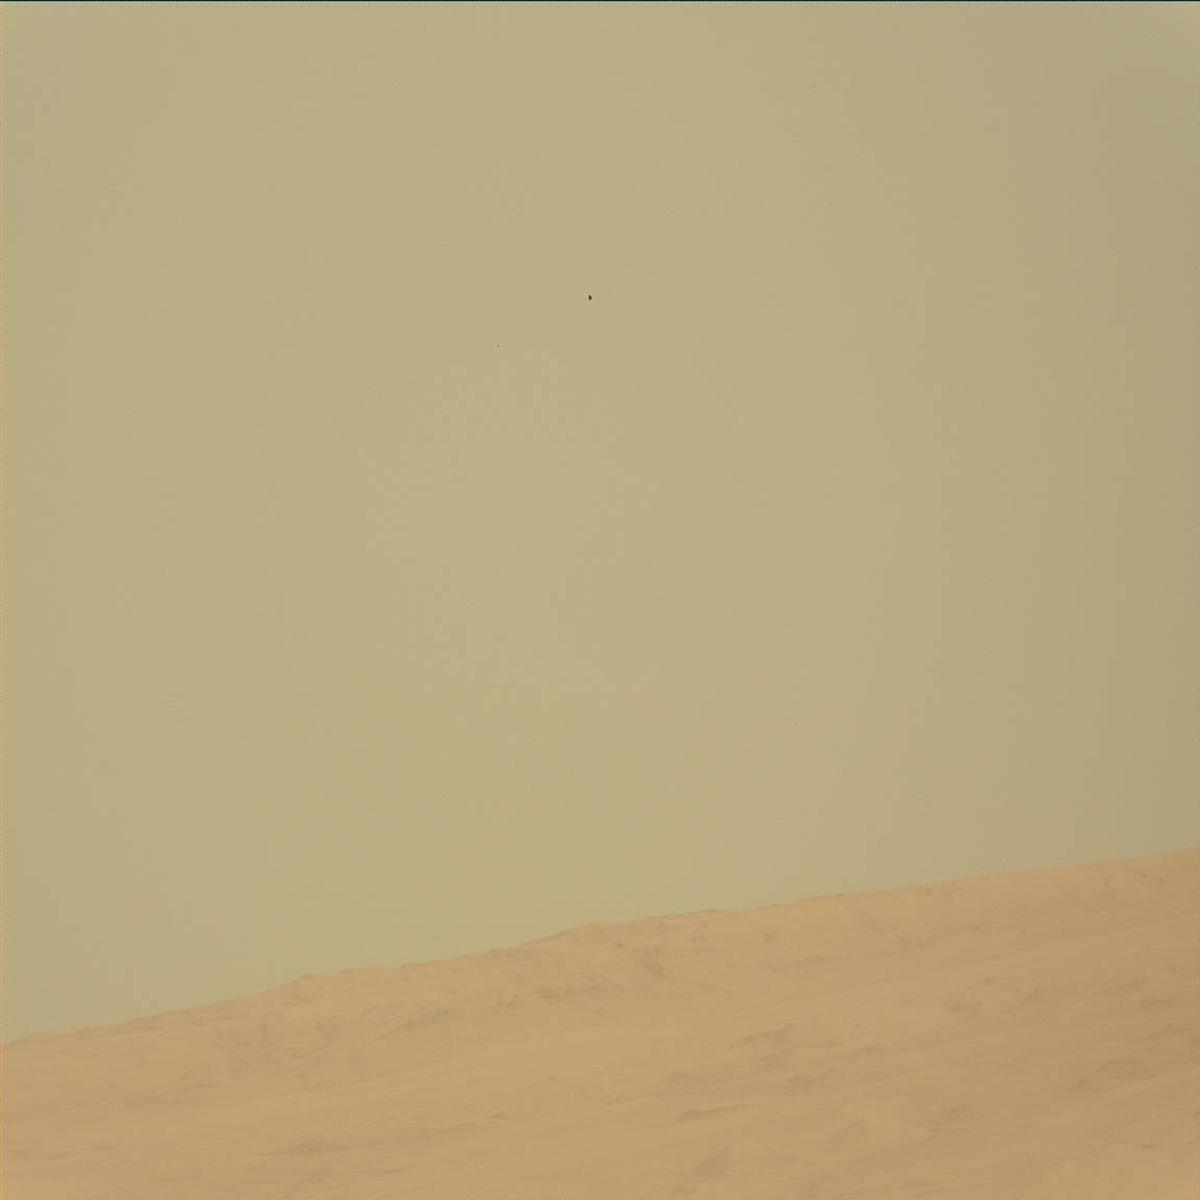
Terrain classes present: Ridge, Sky